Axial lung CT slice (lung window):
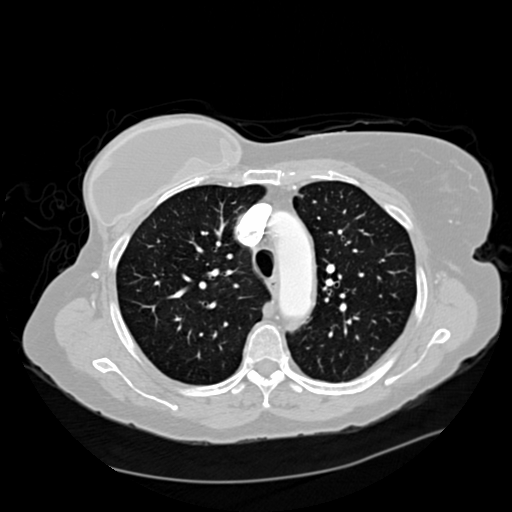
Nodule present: no